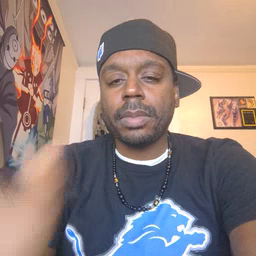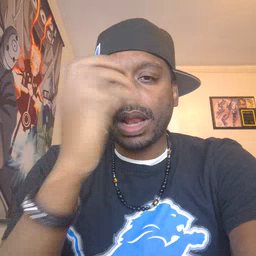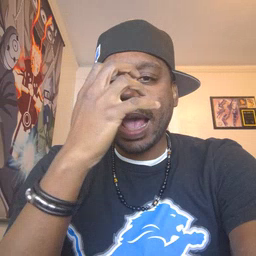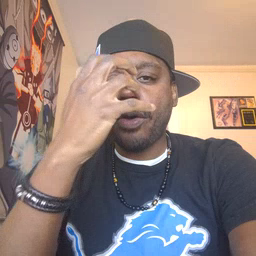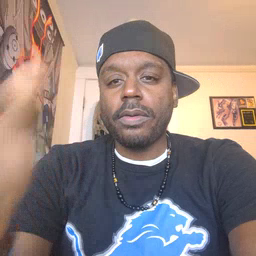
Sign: clown